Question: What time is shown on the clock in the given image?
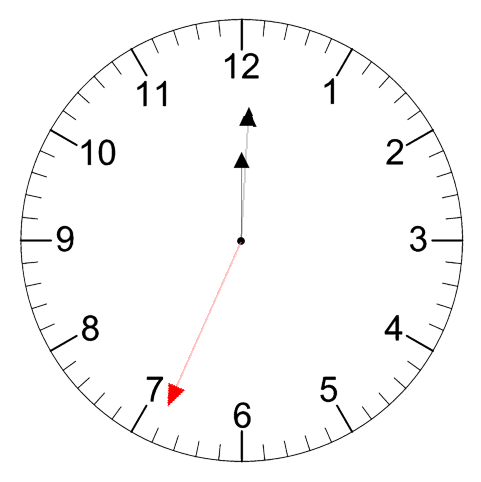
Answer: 12:00:34